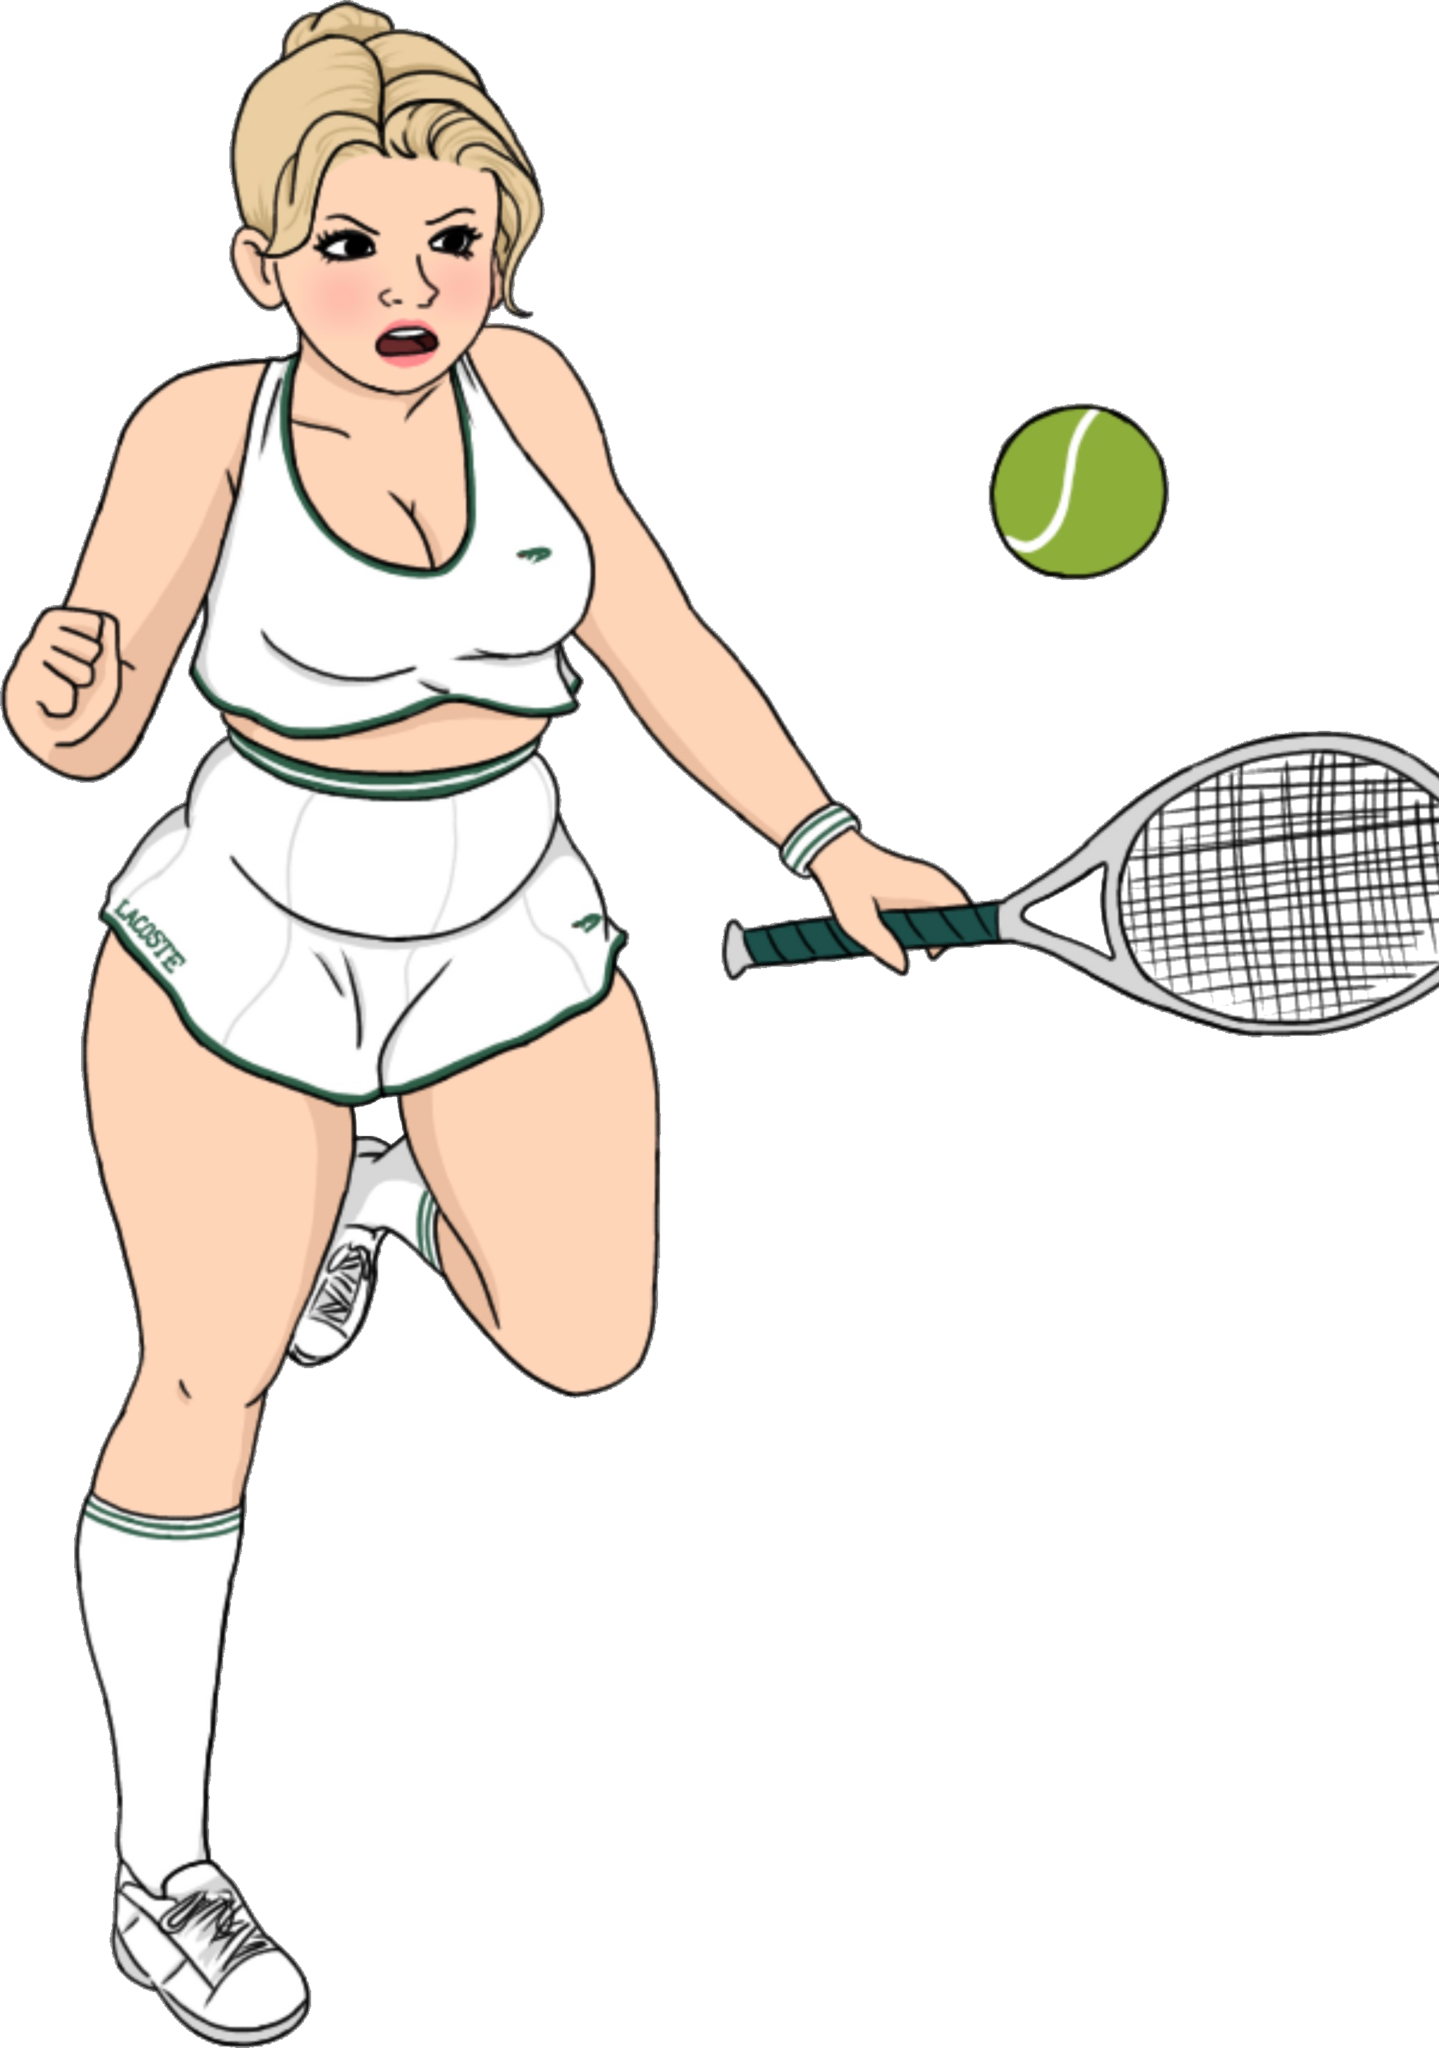
Label: 5_Trad_Wife